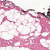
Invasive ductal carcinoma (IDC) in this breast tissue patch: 0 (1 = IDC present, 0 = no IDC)